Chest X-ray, PA view. Patient: 22 years old, sex M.
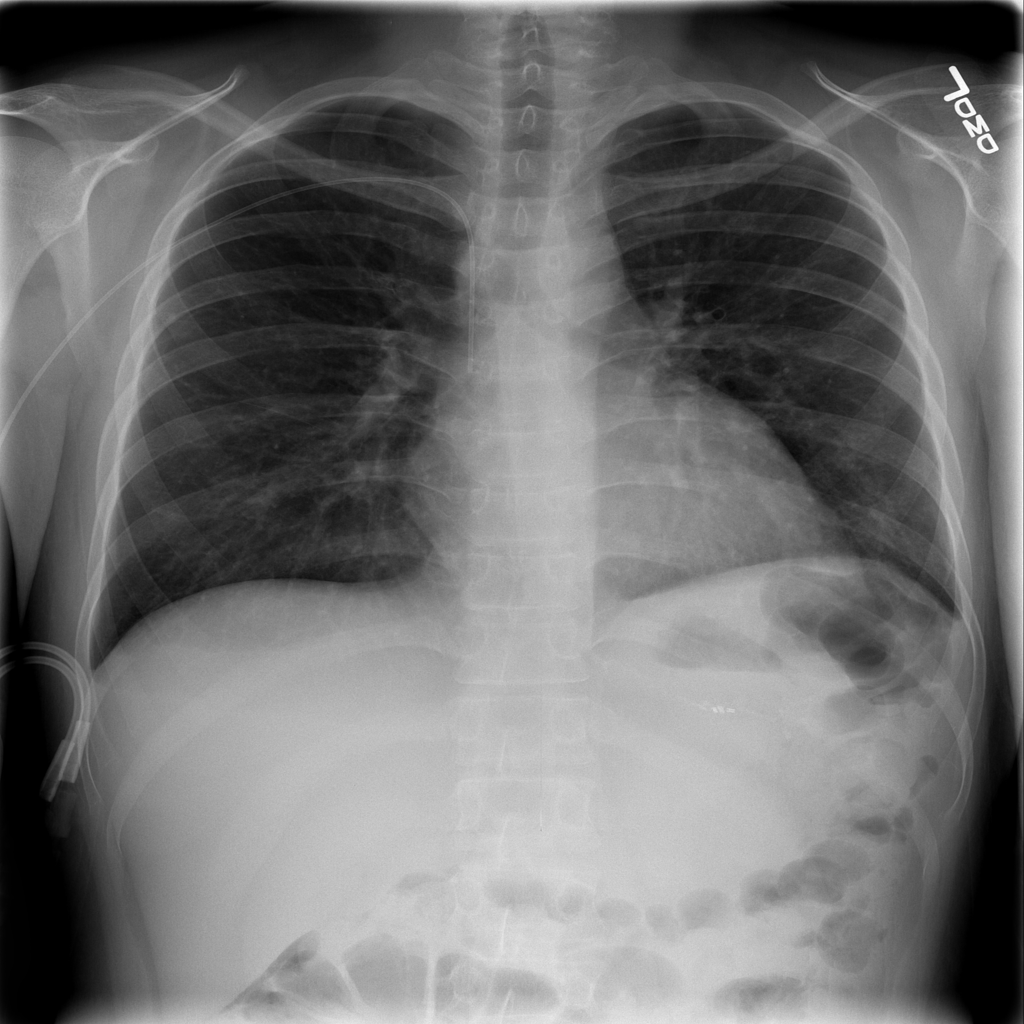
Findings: No Finding